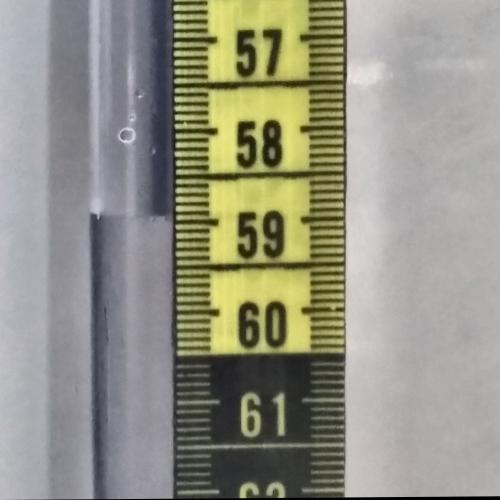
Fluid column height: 58.9 cm